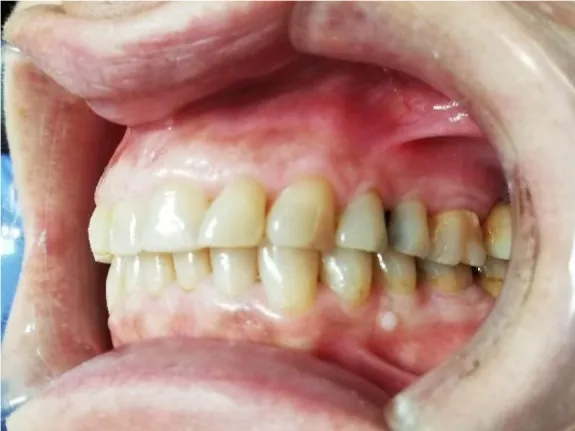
Initial presentation showing central occlusion.
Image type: medical_photograph (other_medical_photograph)